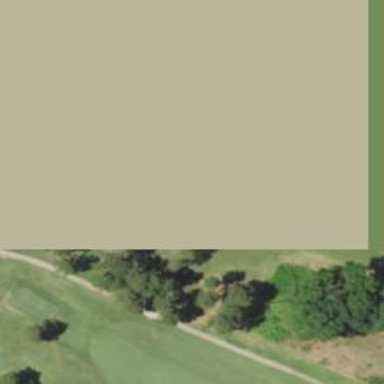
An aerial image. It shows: Path for golf carts.